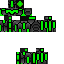
A male skeleton skin with green skin, wearing blonde helmet dressed in a green armor chest and black pants, featuring a closed mouth.